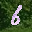
Label: 6